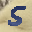
Label: 5